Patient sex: M
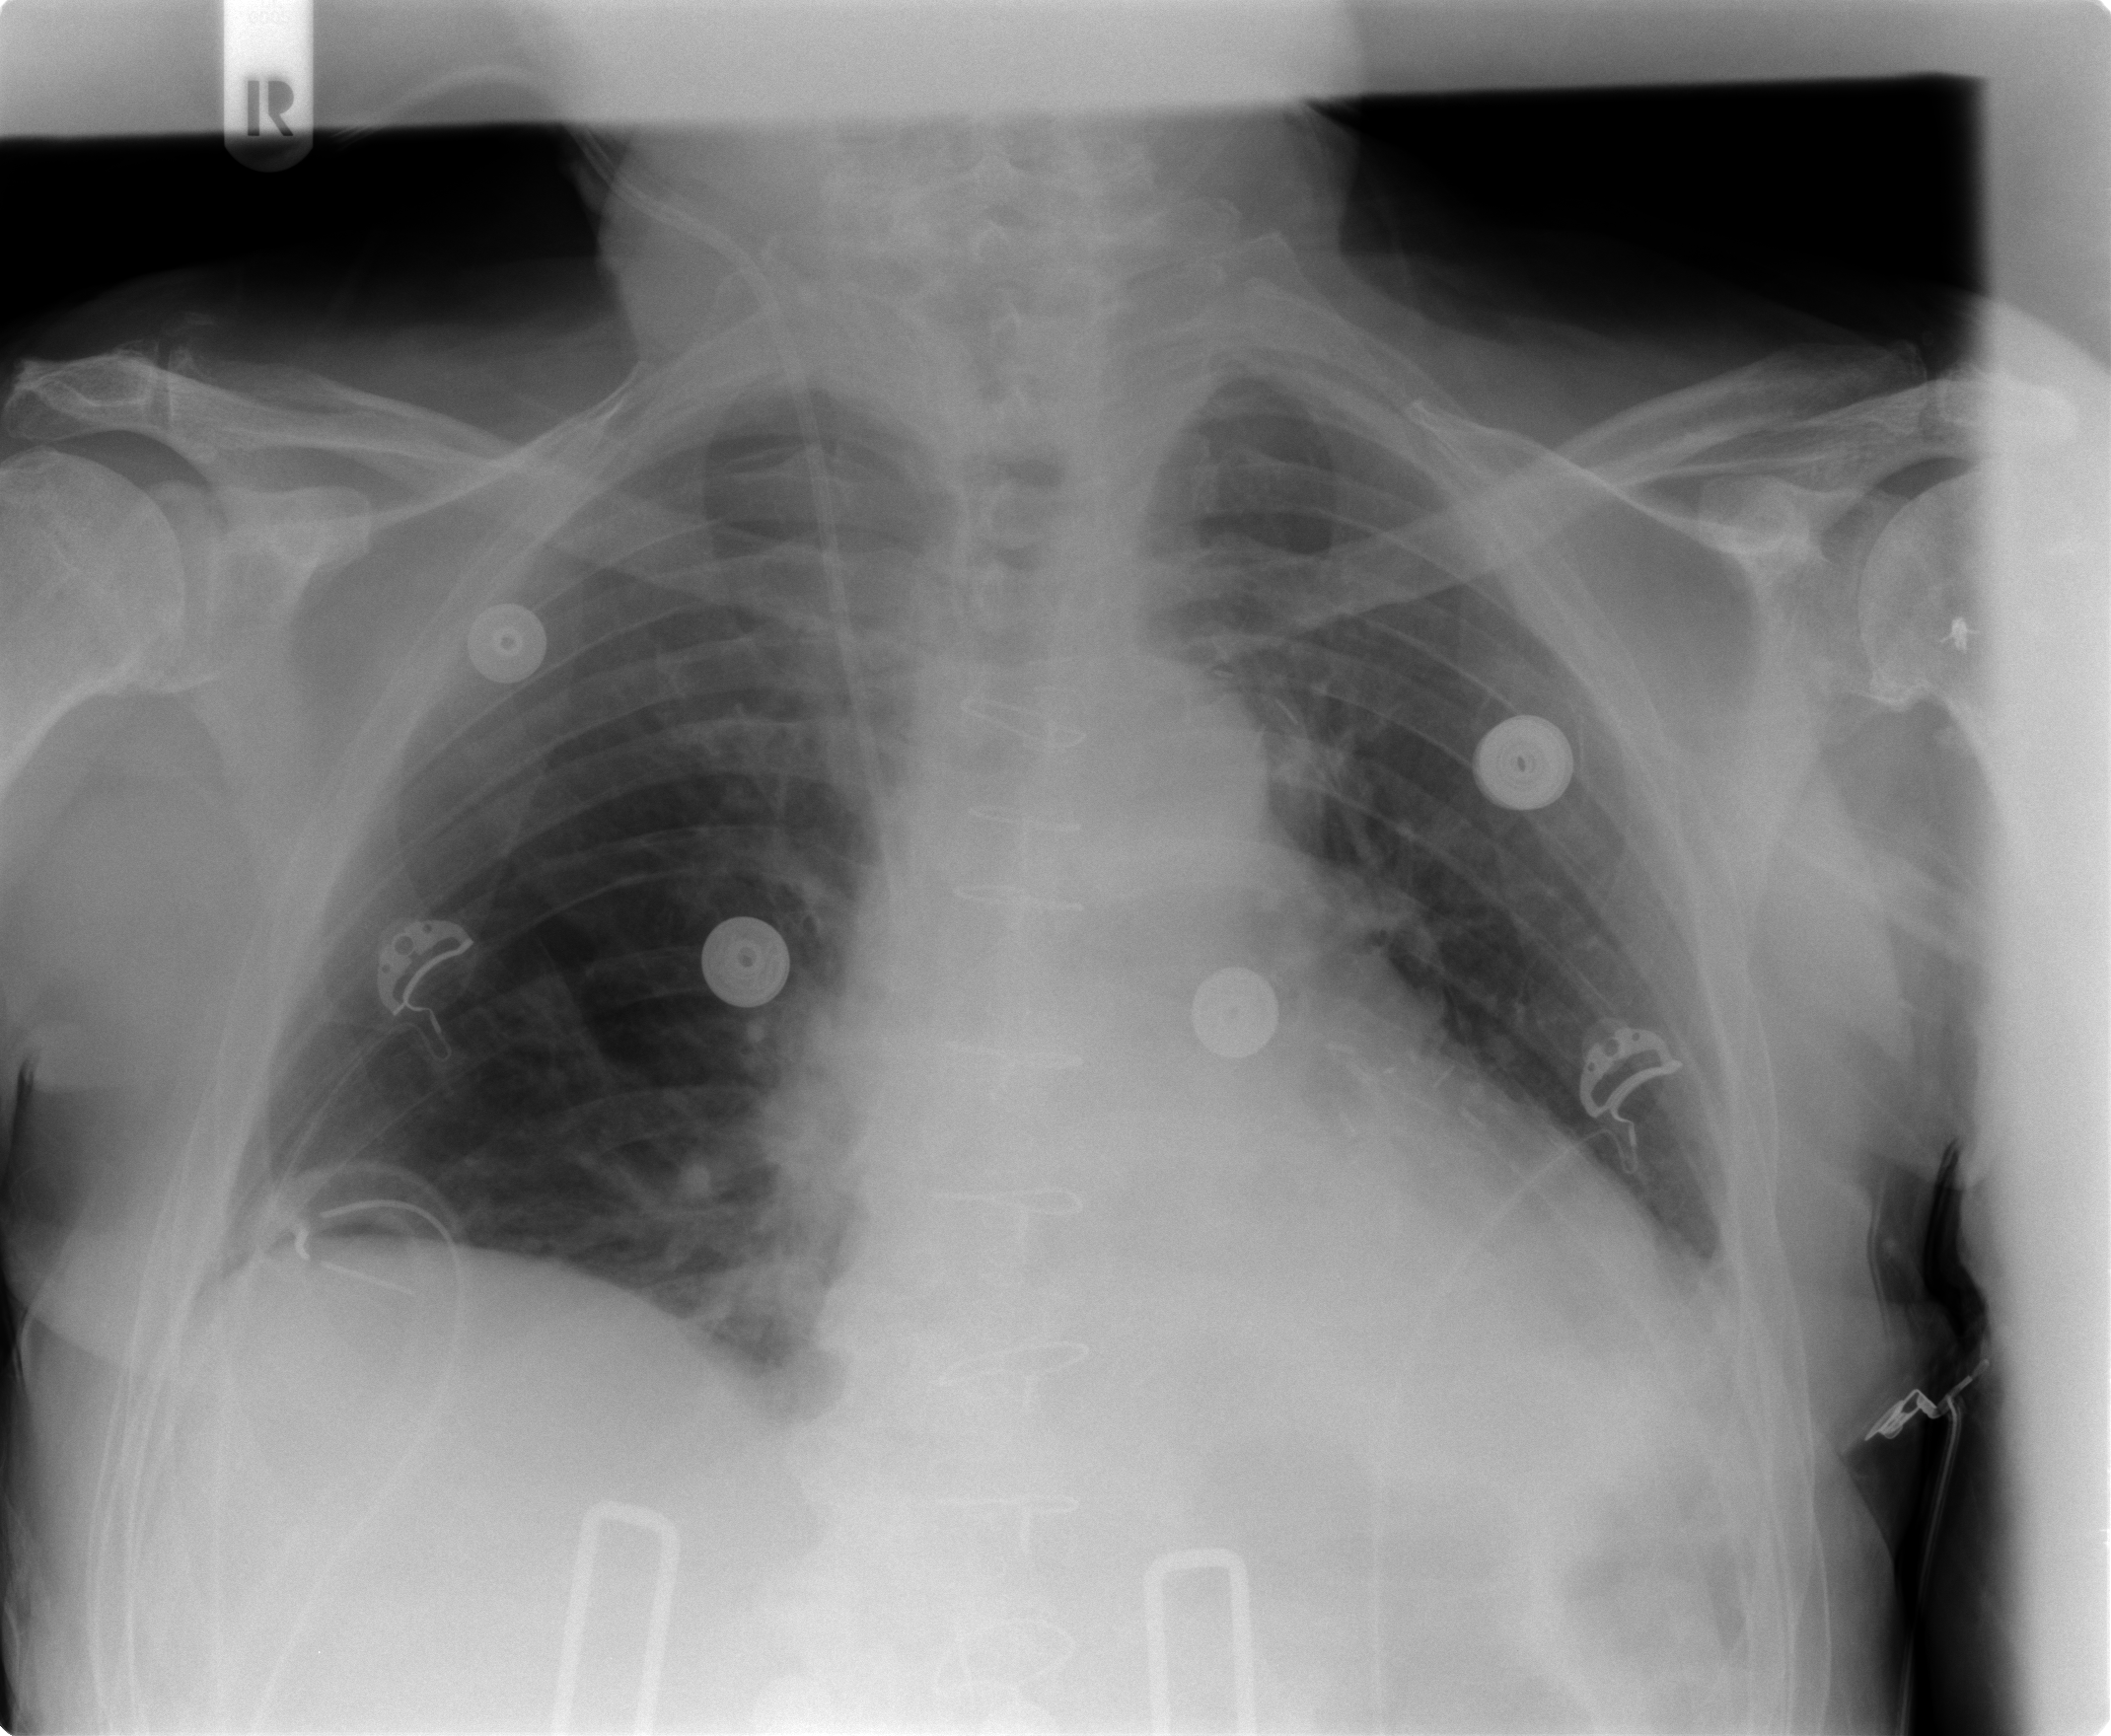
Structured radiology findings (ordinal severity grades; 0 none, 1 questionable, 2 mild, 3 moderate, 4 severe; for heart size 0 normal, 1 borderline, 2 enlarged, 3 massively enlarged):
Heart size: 2
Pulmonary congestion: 2
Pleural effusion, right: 1
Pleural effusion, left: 2
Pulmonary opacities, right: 0
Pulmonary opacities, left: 1
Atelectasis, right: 0
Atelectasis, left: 2